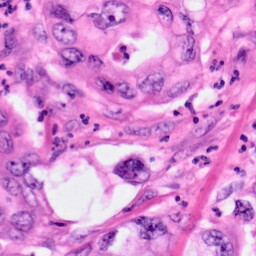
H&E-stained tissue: Pancreatic